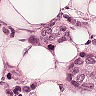
Metastatic tissue present: yes